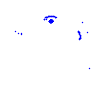
Particle: pion